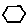
Label: hexagon